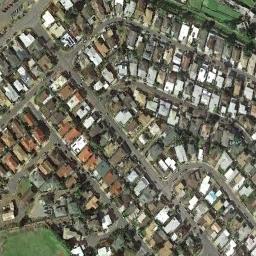
Label: residential